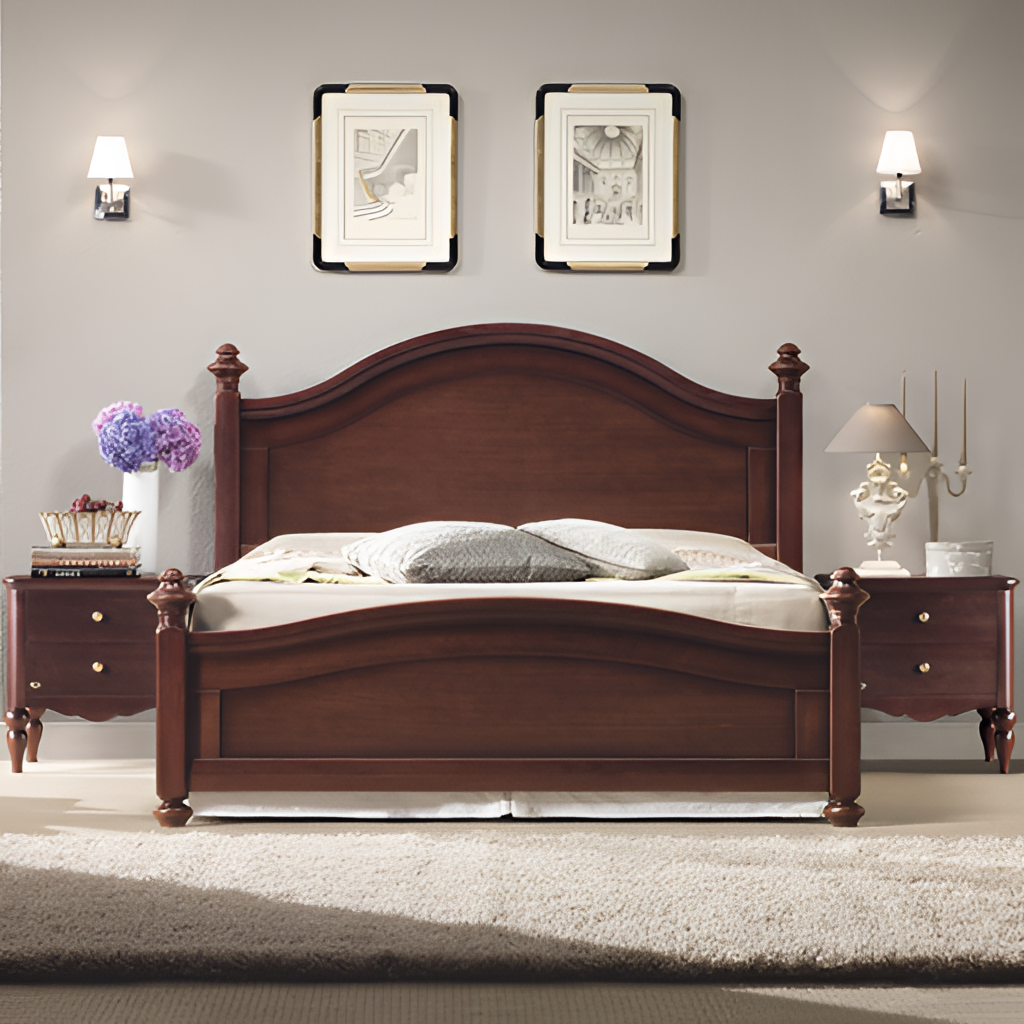
bedroom, wood bed, beige paint wallpaper, with solid pattern, beige carpet flooring, with plush pattern, traditional